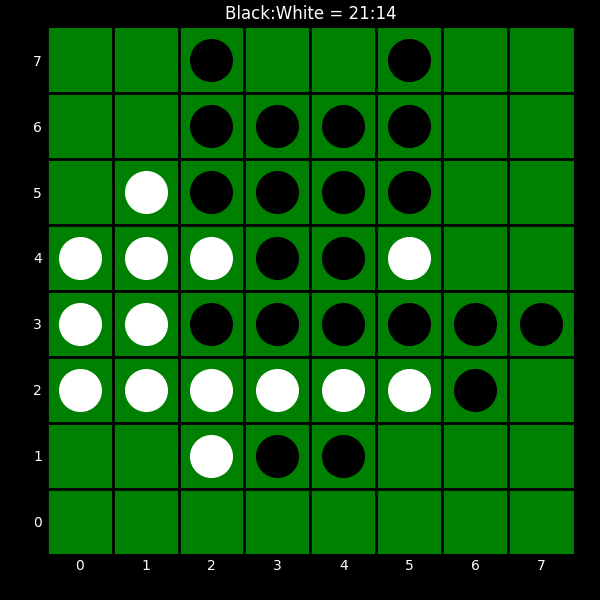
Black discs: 21
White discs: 14